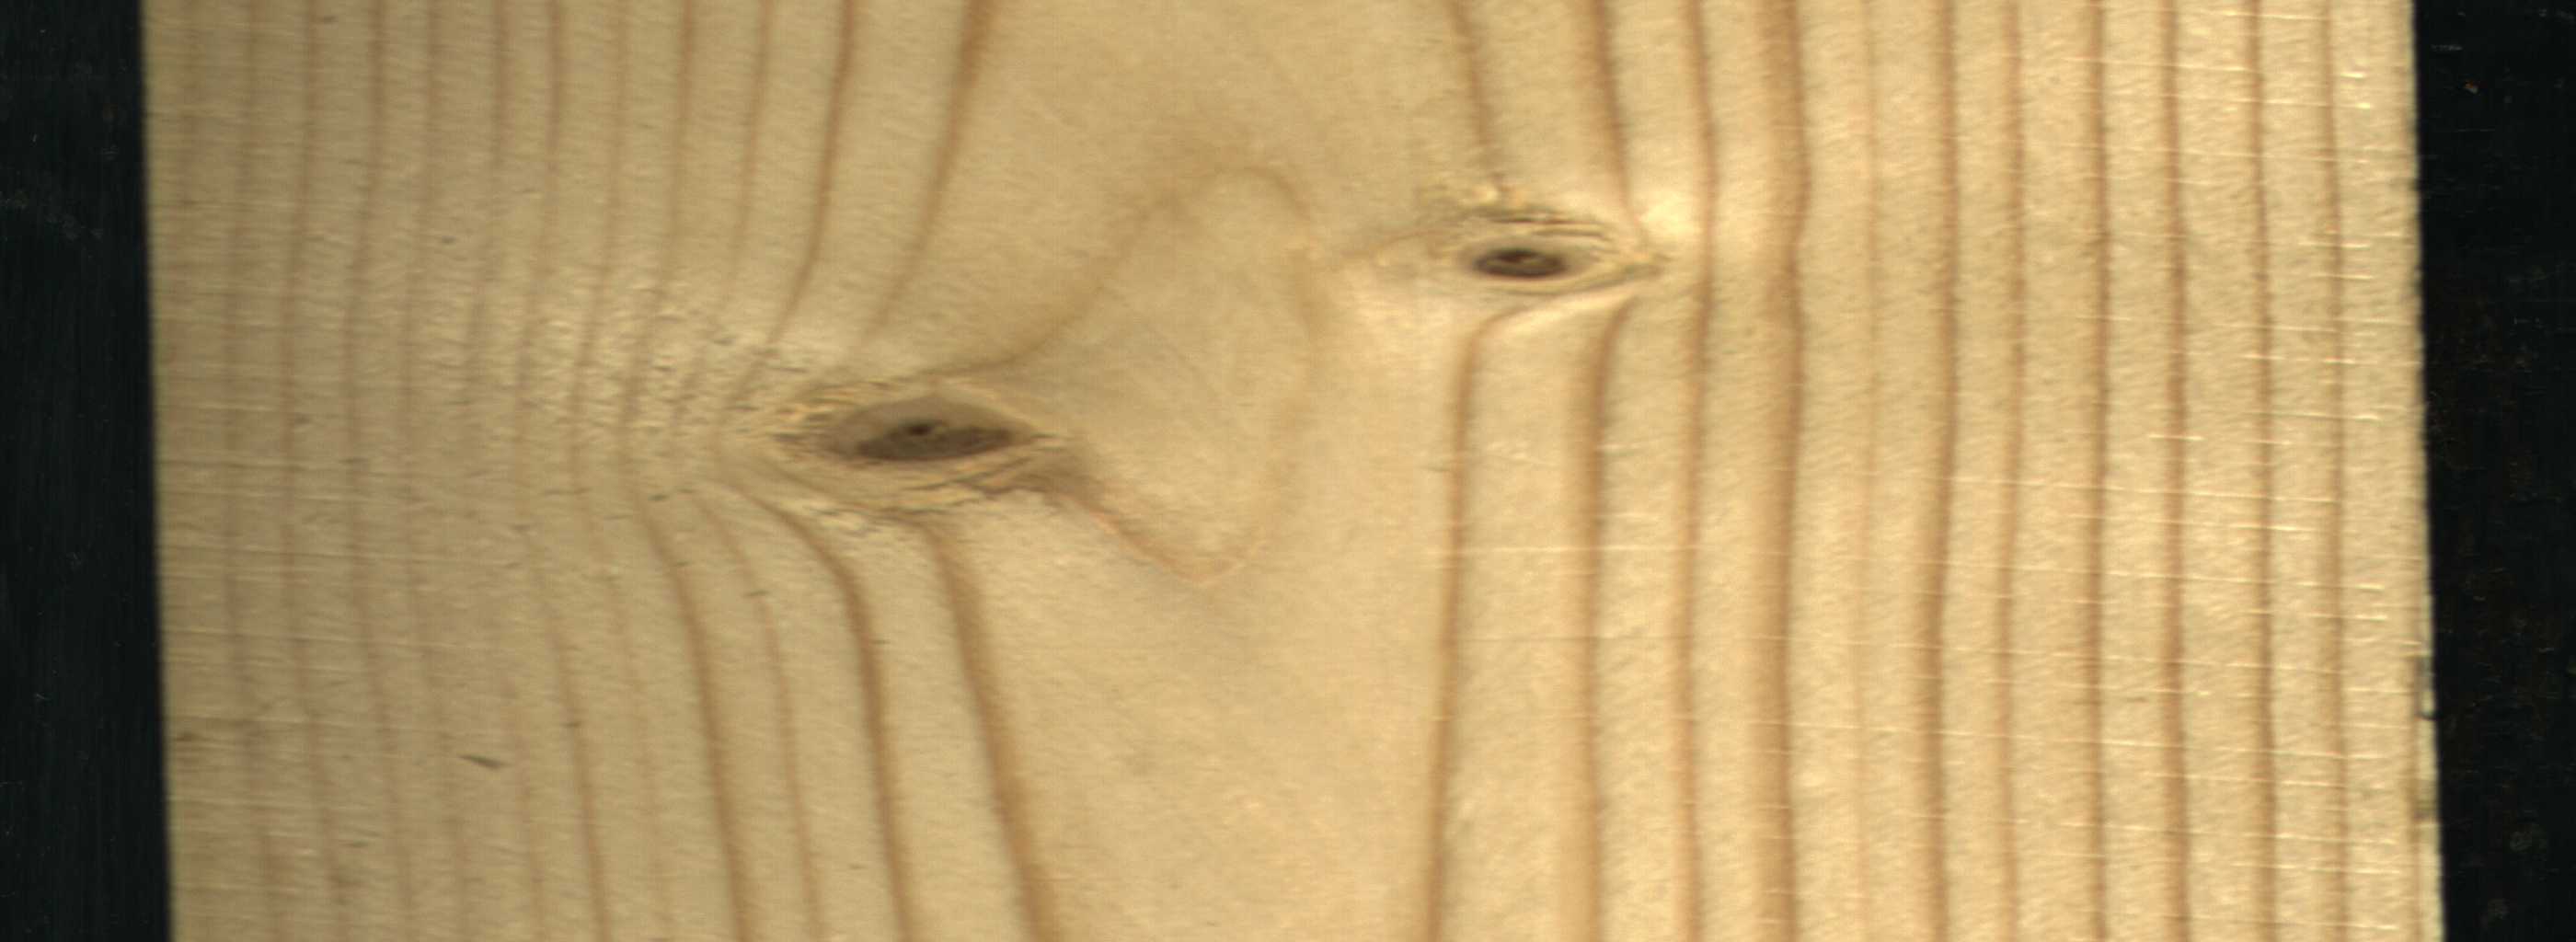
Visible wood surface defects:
Live_Knot
Live_Knot